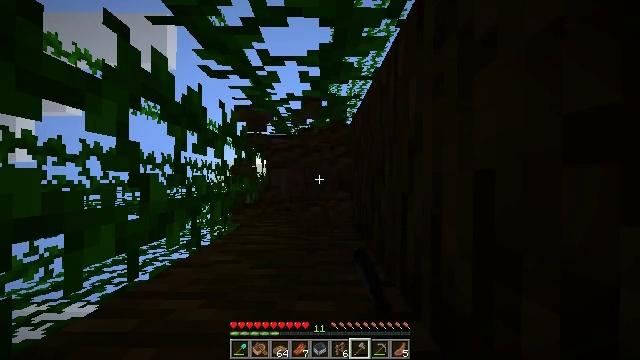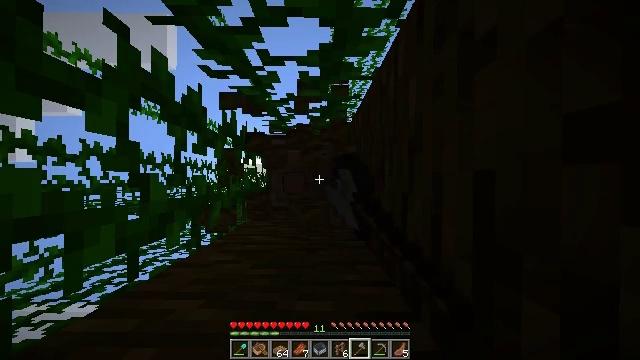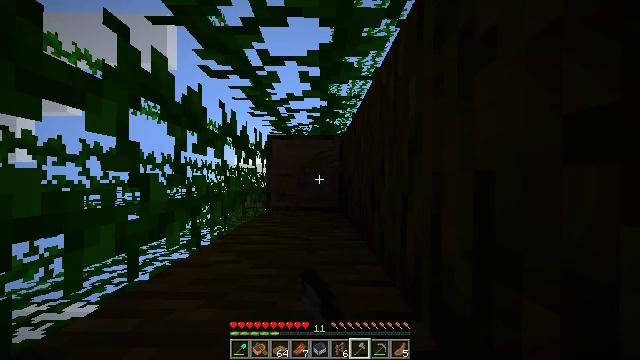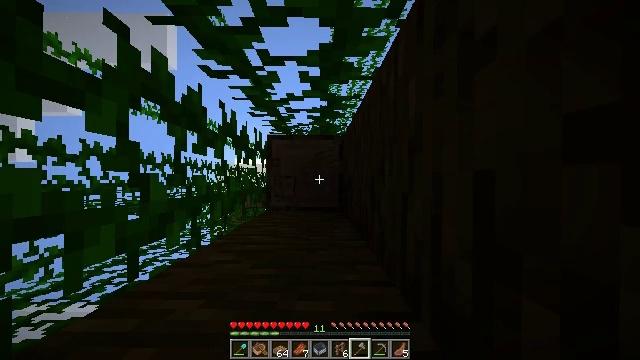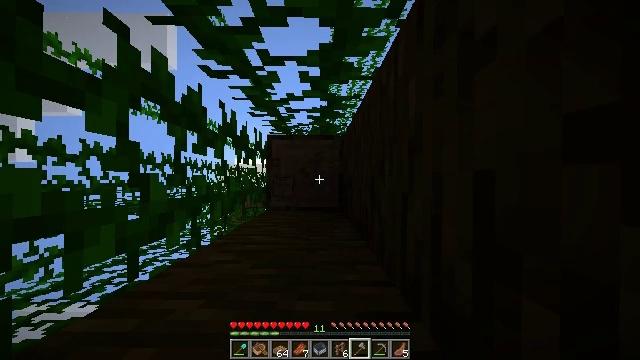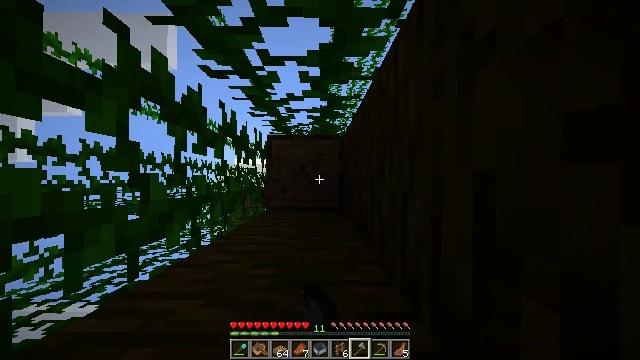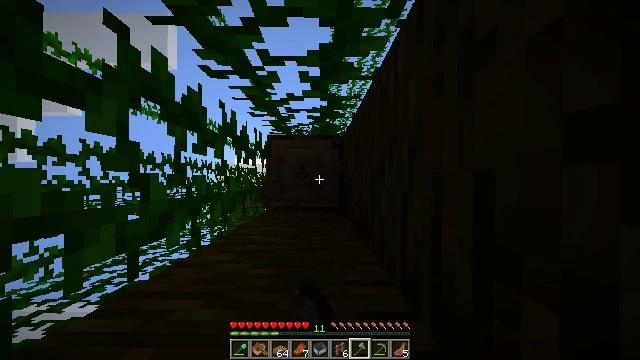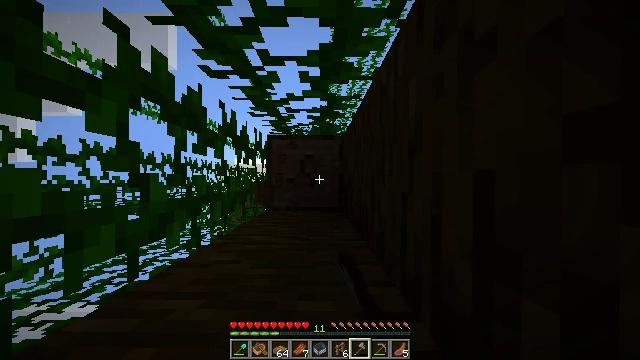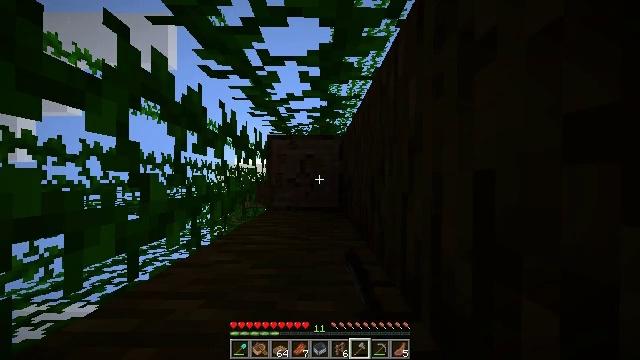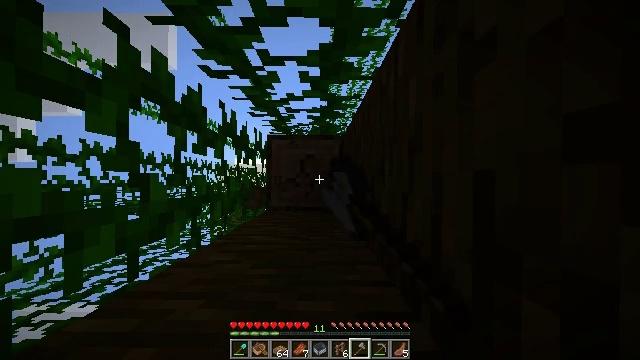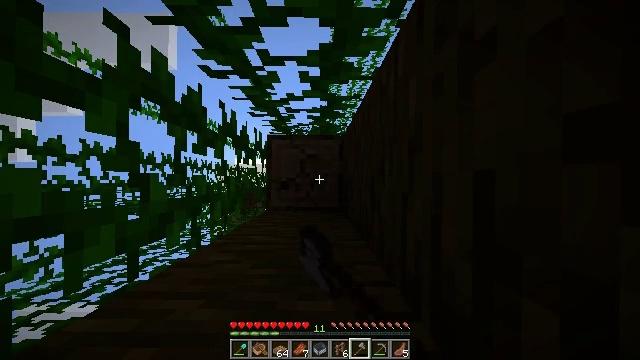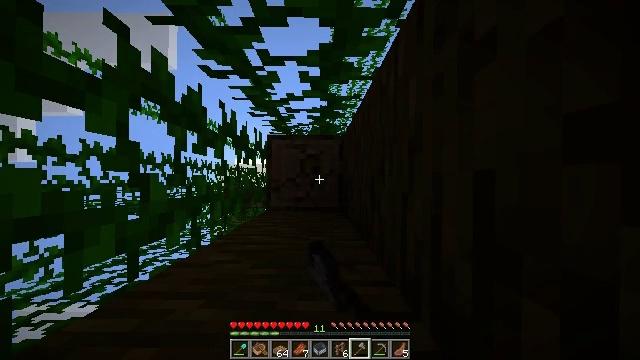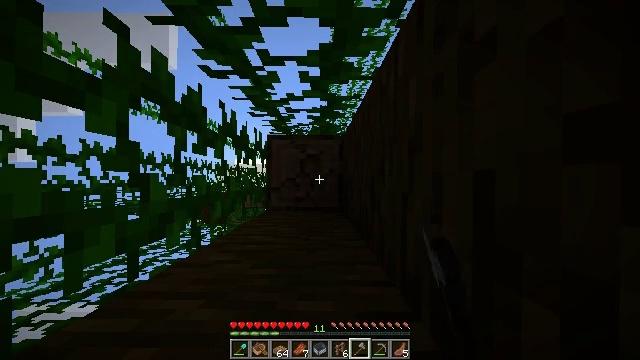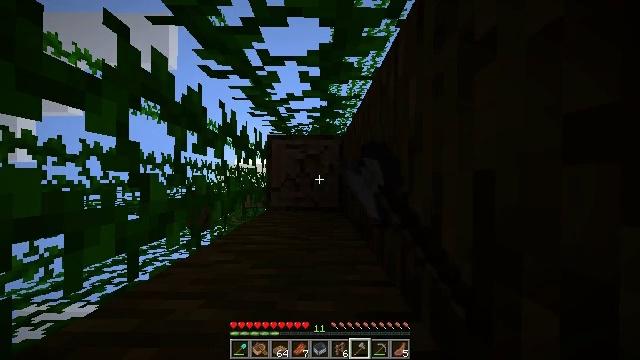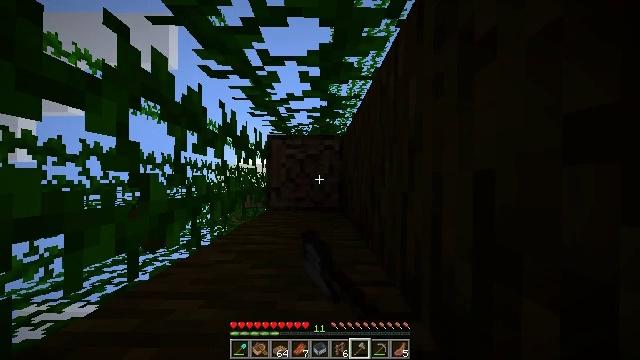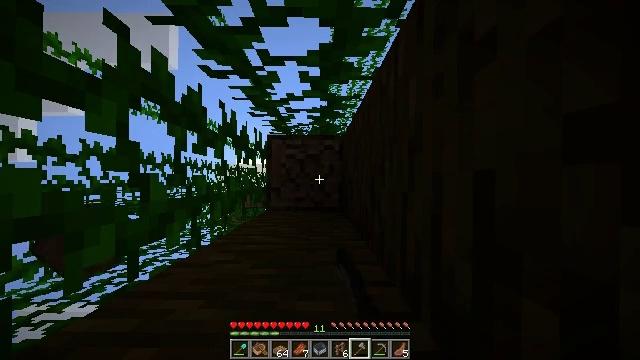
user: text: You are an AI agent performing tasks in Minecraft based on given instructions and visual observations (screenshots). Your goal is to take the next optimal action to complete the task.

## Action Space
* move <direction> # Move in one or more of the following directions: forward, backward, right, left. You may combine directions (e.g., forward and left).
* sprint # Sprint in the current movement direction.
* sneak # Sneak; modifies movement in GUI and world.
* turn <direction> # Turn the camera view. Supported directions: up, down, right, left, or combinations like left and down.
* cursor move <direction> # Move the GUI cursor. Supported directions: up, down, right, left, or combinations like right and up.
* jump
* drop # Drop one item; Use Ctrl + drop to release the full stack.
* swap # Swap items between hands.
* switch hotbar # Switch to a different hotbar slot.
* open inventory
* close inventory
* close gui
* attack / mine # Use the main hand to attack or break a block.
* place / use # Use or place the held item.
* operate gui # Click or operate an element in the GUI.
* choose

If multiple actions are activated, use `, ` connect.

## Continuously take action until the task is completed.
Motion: motion action
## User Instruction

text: Break the jungle log to gather wood.
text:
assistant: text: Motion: attack / mine
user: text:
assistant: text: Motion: attack / mine
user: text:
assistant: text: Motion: attack / mine
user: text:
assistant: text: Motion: attack / mine
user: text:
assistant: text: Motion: attack / mine
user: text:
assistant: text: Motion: attack / mine
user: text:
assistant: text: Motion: attack / mine
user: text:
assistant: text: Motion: attack / mine
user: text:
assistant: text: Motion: attack / mine
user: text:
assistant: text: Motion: attack / mine
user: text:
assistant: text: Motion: attack / mine
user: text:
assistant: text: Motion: attack / mine
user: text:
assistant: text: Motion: attack / mine
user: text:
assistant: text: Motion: attack / mine
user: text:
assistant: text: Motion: attack / mine
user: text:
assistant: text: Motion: attack / mine
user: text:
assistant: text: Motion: attack / mine
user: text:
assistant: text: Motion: attack / mine
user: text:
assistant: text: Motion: attack / mine
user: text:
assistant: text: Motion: attack / mine
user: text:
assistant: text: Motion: attack / mine
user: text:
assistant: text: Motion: attack / mine
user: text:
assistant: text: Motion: attack / mine
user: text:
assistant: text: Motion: attack / mine
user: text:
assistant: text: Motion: attack / mine
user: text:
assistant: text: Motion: attack / mine
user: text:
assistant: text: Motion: attack / mine
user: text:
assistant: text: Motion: attack / mine
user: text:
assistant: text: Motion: attack / mine
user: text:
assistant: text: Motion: attack / mine